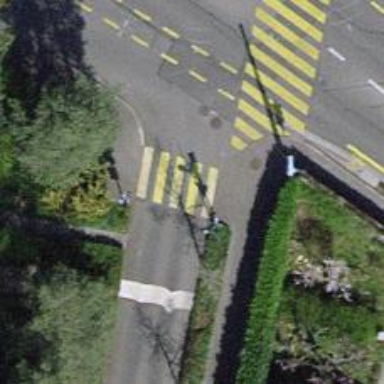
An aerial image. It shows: Road crossing with traffic signals.